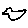
Label: bird